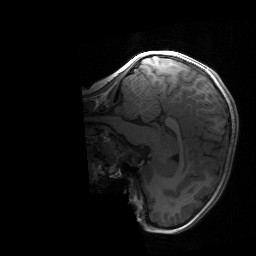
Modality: T1w
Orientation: sagittal
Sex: female
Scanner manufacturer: siemens
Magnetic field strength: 3 T
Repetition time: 1.9 s
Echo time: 0.00243 s